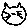
Label: cat